Field crop: maize
Growth stage: 2
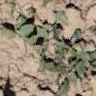
Species: convolvulus